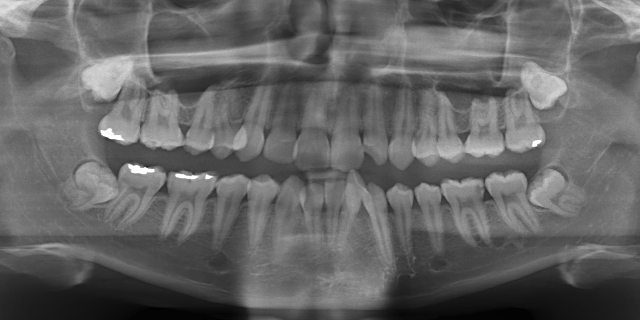
adult